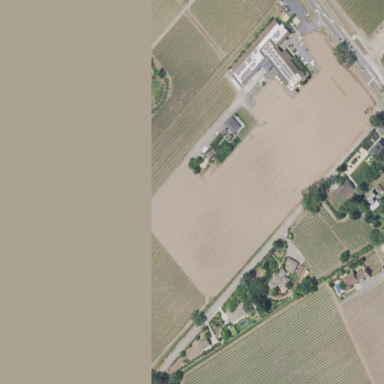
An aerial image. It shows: Vineyard with wine grapes as the main crop.